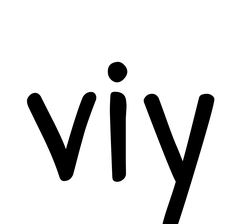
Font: PatrickHand-Regular